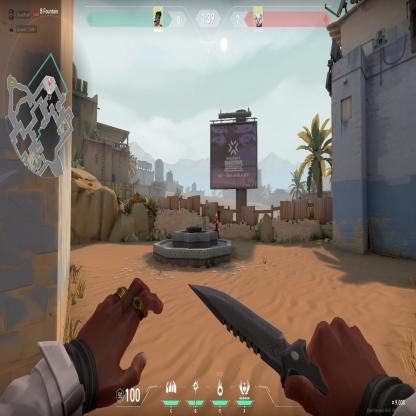
Label: enemy